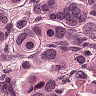
Metastatic tissue present: yes